Field crop: maize
Growth stage: 1
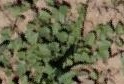
Species: convolvulus